Fundus camera: zeiss
Shooting center: midpoint
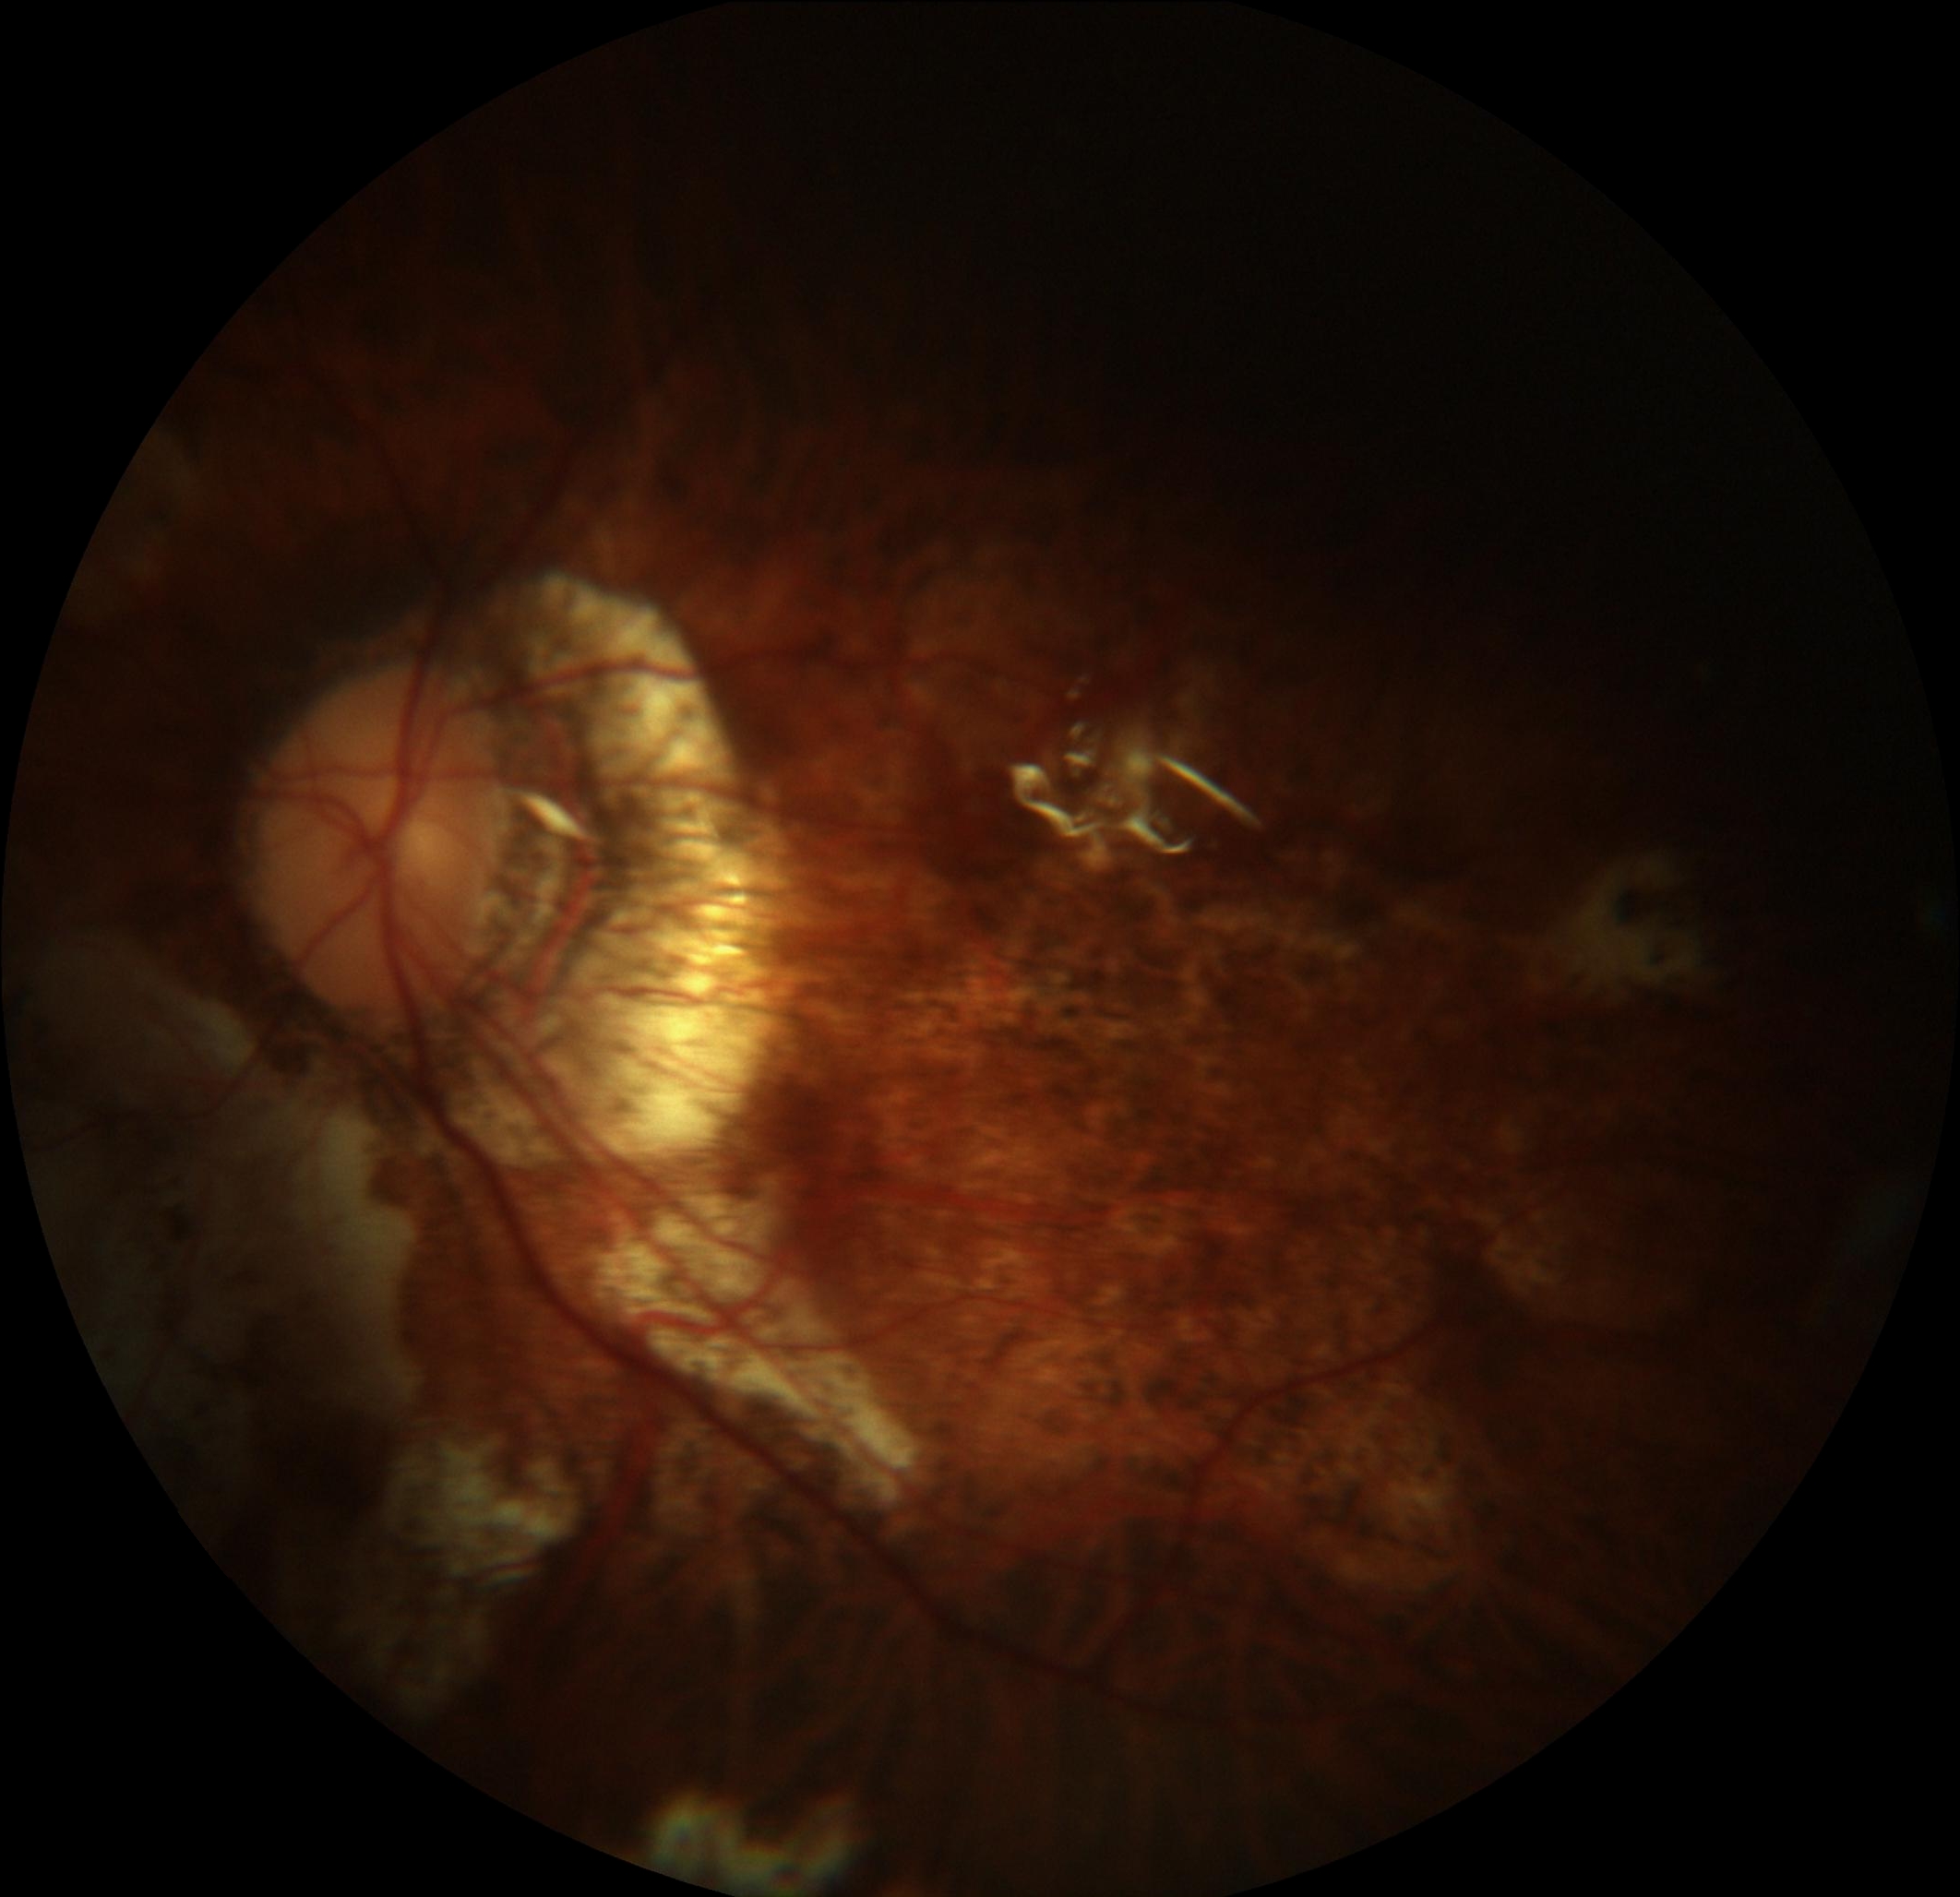
Pathologic myopia: yes
Patchy retinal atrophy: present
Retinal detachment: absent